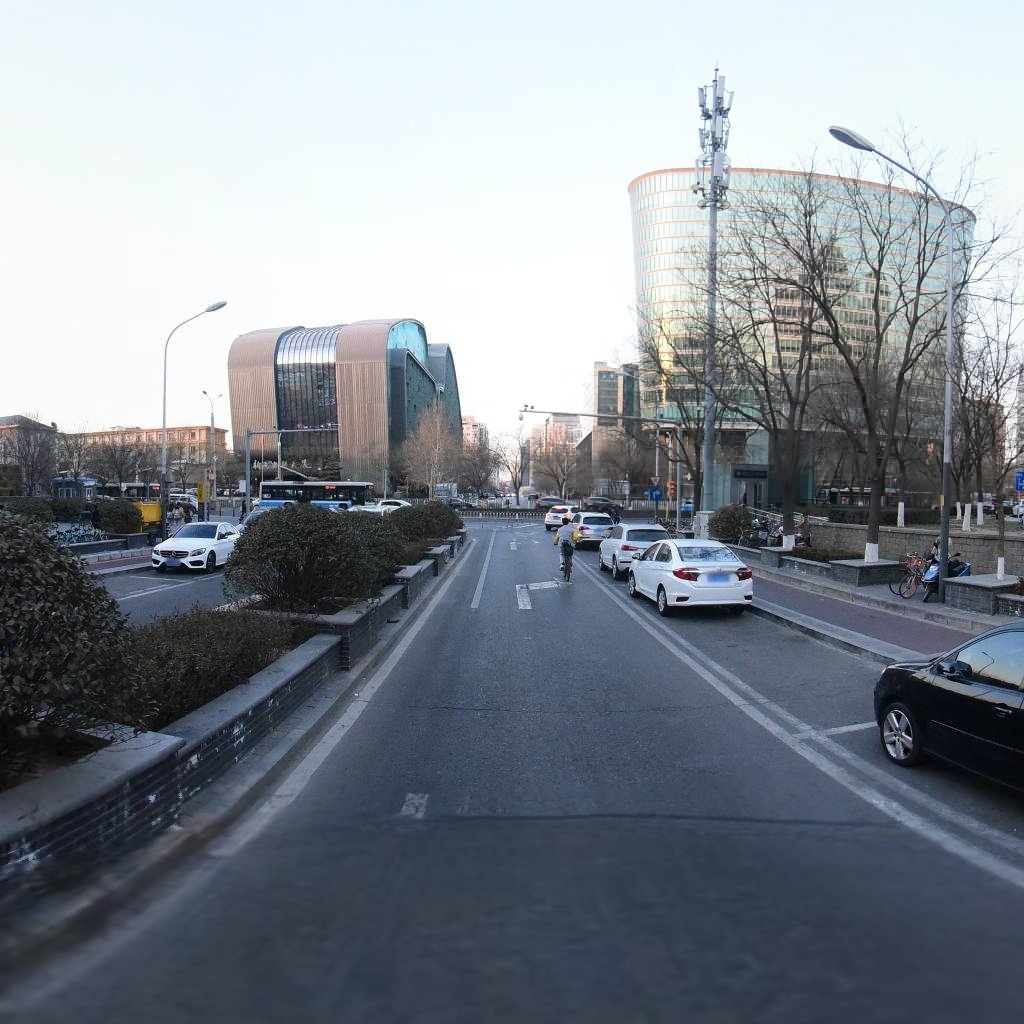
Region: Dongcheng
Road damage annotations: transverse crack